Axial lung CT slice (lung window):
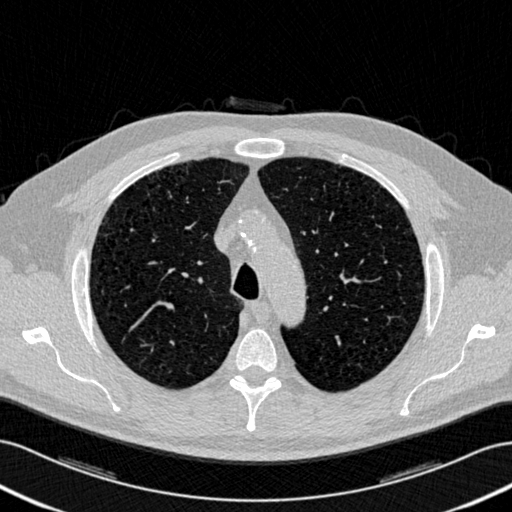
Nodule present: no